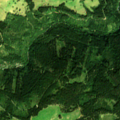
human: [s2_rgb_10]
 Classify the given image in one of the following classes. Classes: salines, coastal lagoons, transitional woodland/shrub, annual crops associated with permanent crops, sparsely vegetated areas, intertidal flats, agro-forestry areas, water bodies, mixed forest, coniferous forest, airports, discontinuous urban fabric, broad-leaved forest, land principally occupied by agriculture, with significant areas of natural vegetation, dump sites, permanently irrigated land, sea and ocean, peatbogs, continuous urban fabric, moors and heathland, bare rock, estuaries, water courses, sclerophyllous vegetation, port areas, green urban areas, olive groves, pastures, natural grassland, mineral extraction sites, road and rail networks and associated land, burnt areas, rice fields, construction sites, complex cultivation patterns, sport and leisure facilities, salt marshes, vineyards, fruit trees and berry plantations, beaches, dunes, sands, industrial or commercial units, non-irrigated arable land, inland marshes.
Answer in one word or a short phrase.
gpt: coniferous forest, mixed forest, natural grassland, transitional woodland/shrub